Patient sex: F
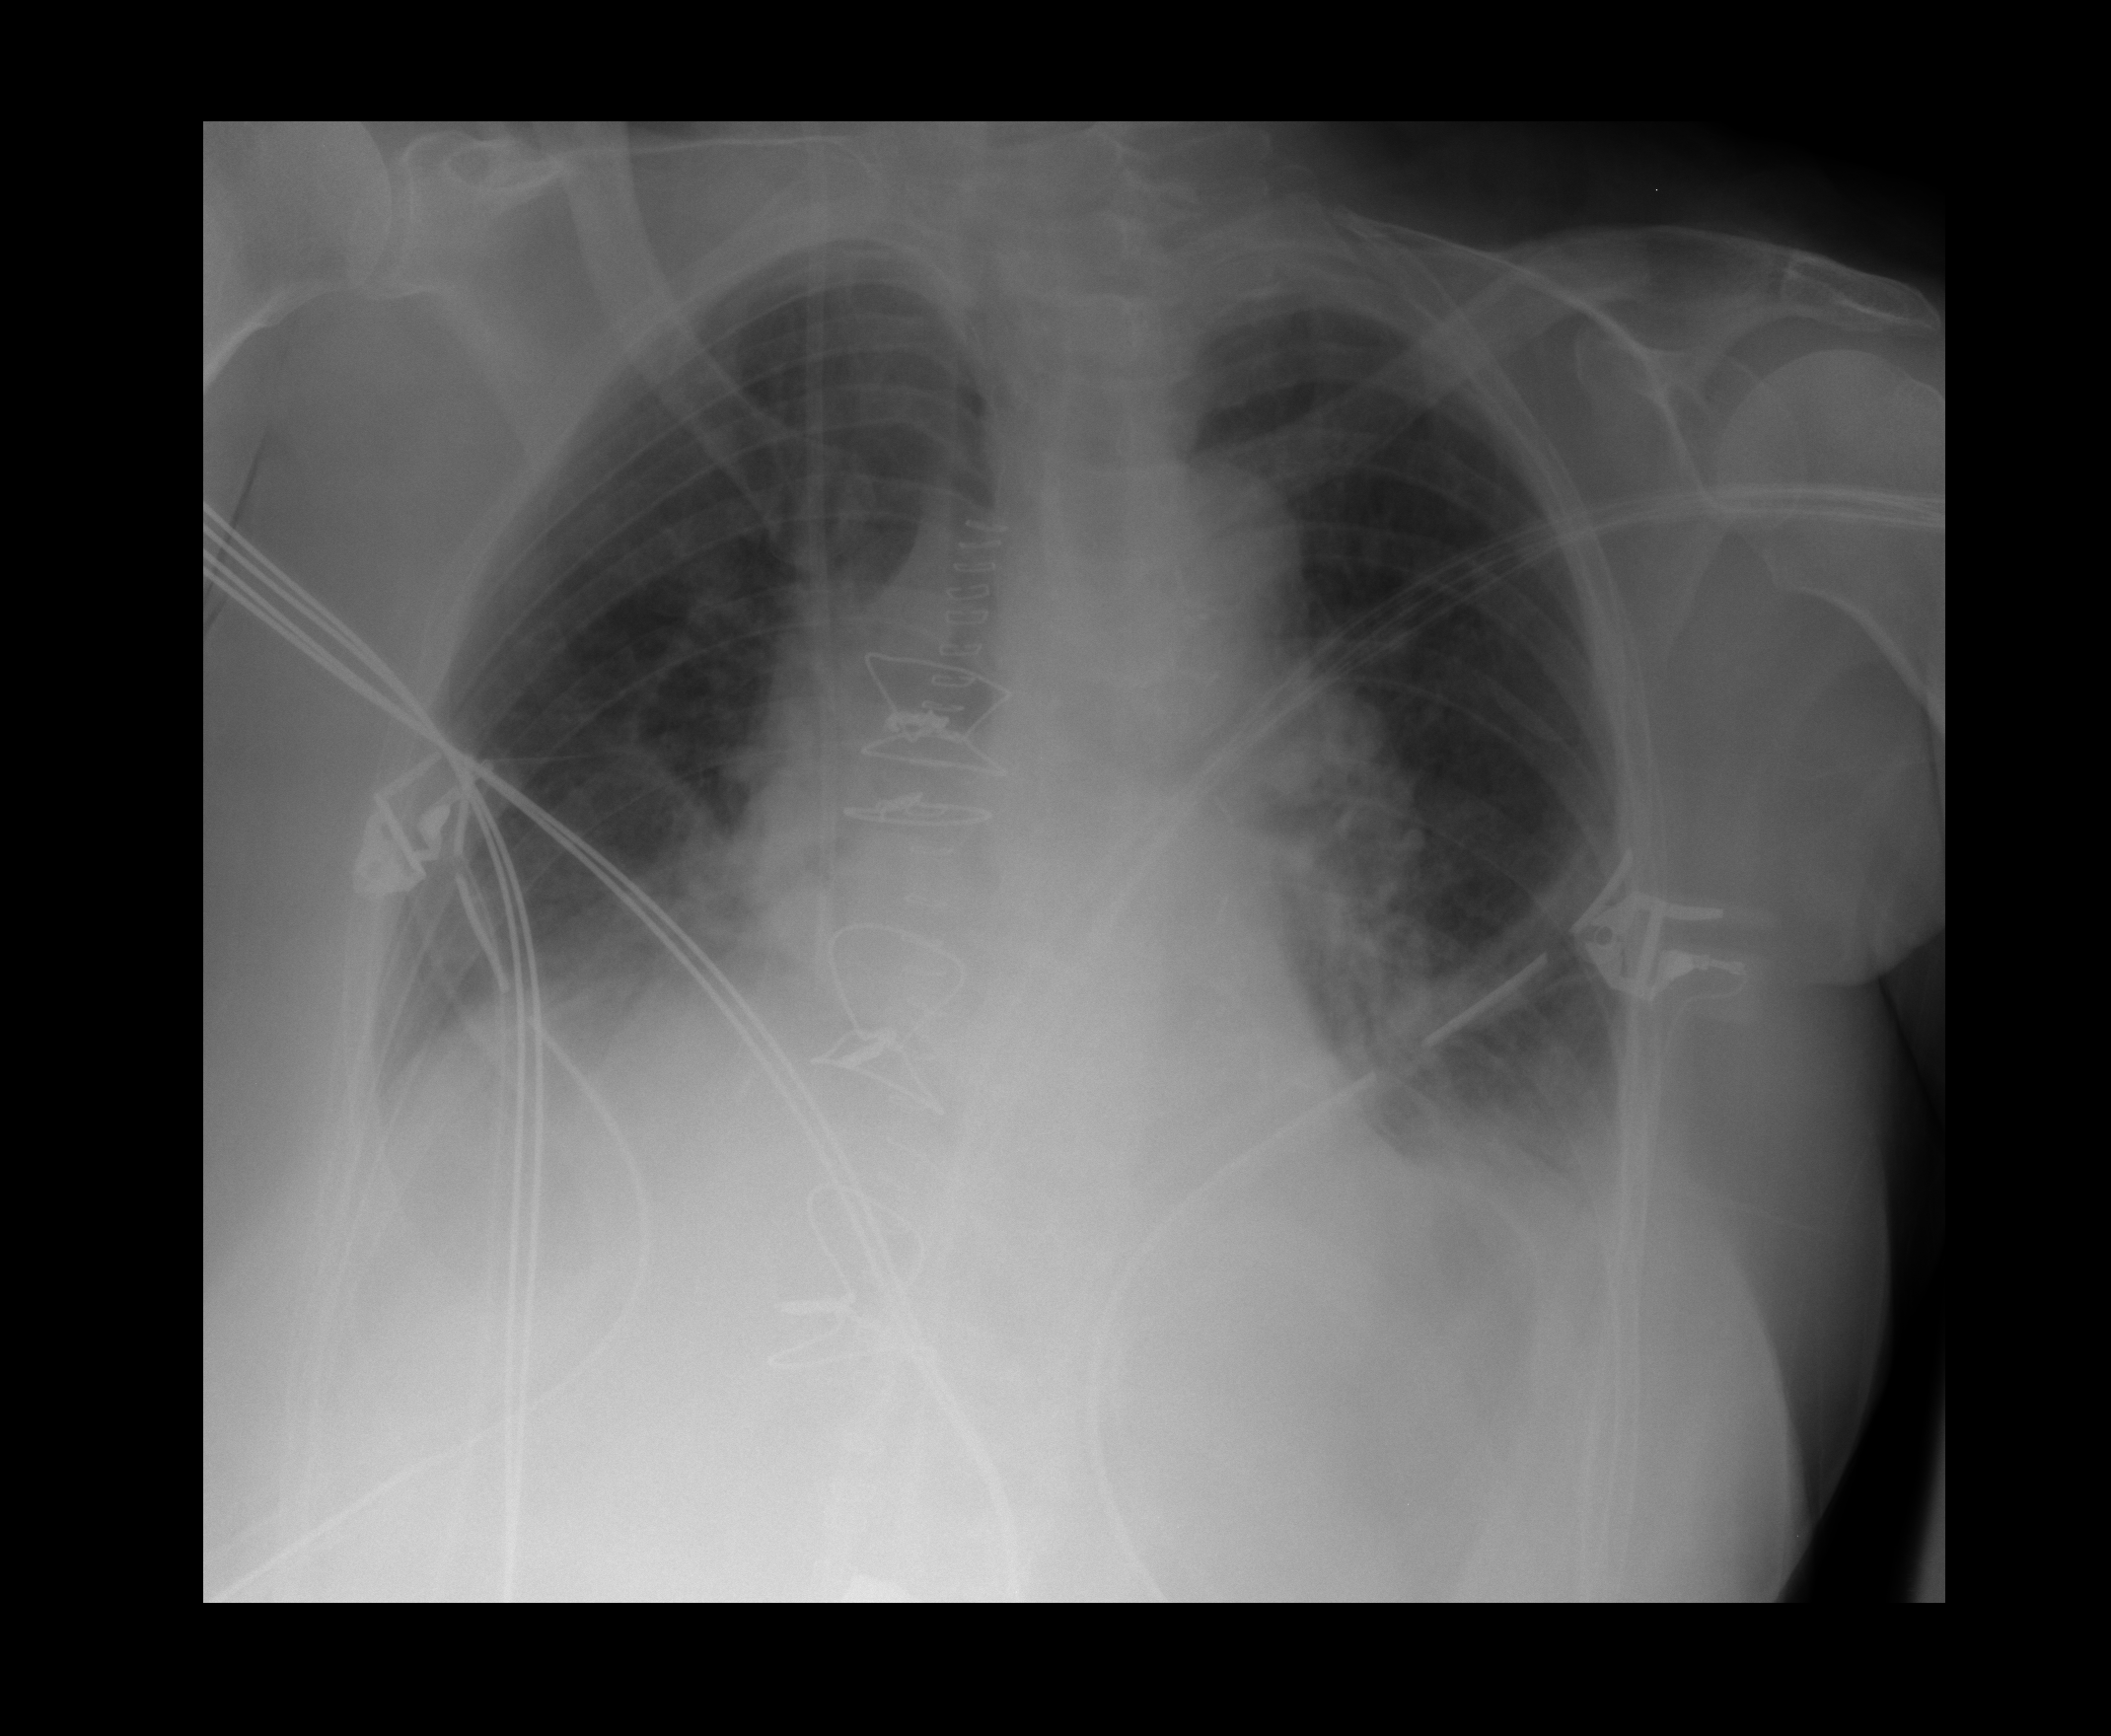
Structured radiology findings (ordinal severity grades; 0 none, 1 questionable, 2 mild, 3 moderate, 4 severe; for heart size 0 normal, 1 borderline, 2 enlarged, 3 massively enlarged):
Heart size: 2
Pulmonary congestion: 2
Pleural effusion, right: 2
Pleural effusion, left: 2
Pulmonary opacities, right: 0
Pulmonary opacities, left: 0
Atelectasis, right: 3
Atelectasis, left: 3